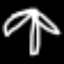
Label: palm tree